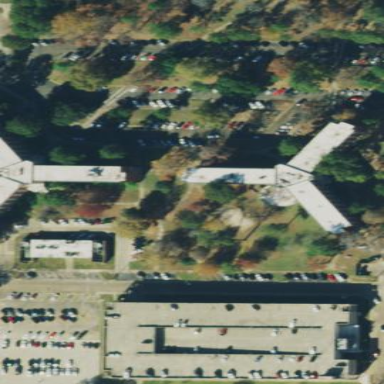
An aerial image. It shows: Dormitory building.